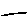
Label: line